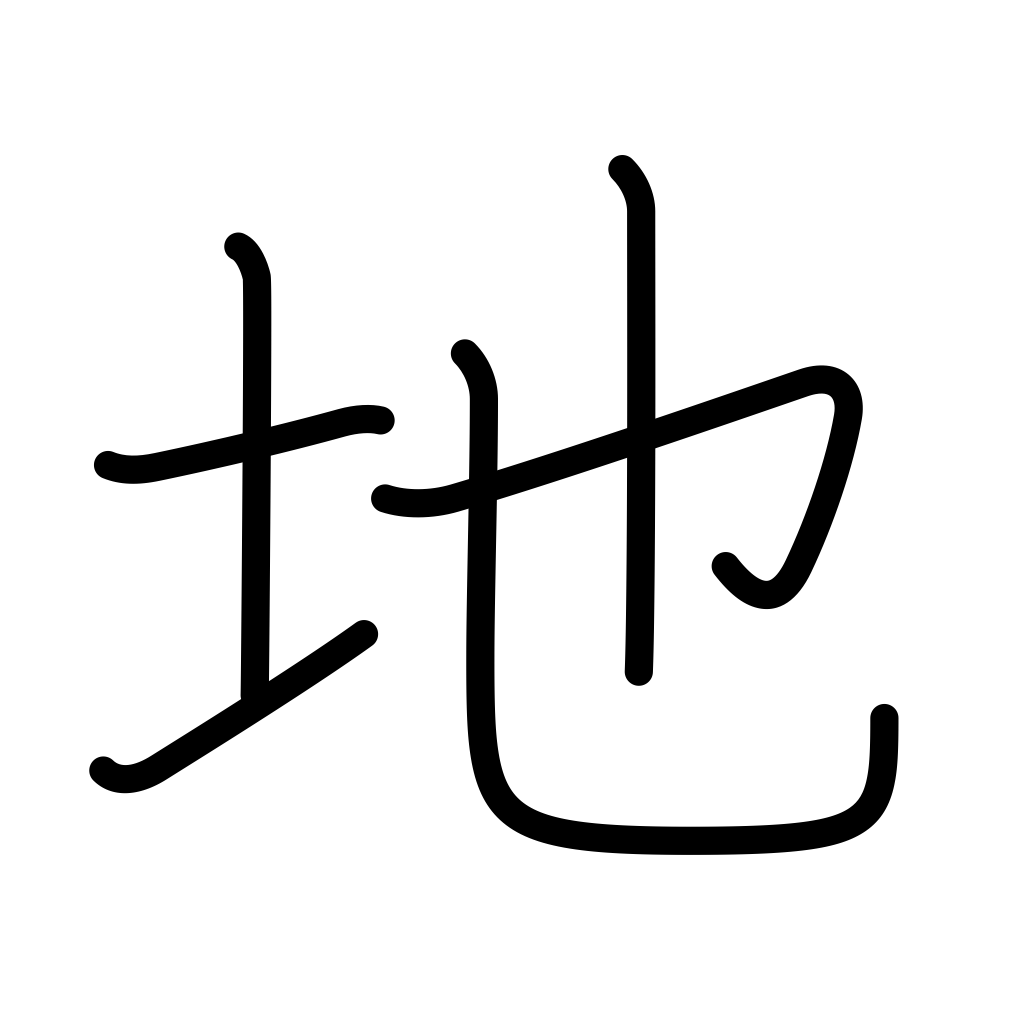
Meaning: ground, earth